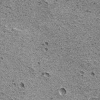
Atmospheric dust classification: not_dusty